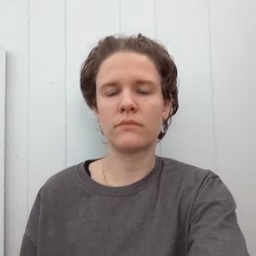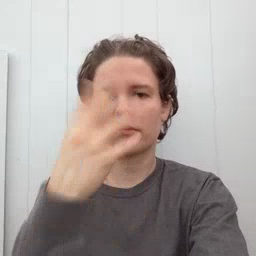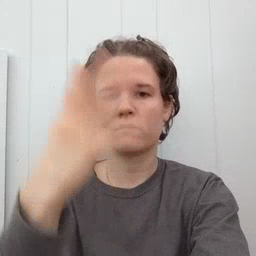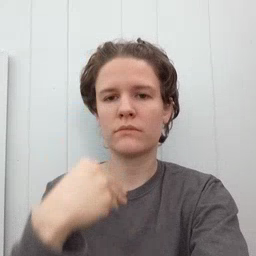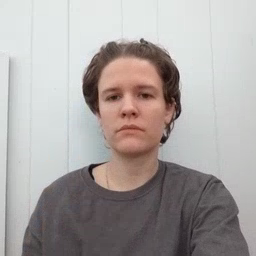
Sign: sleepy